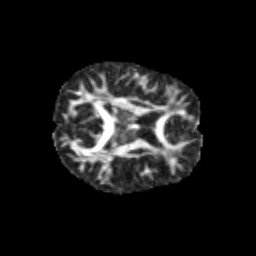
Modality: FA
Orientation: axial
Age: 11
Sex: female
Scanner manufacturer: siemens
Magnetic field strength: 3 T
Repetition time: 3.8 s
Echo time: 0.07 s